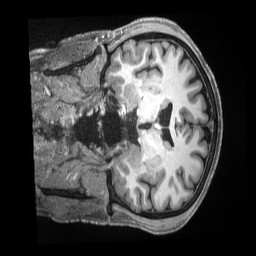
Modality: T1w
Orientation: coronal
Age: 31
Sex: male
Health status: ill
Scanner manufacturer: siemens
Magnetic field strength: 3 T
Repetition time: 2.5 s
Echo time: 0.00181 s